Question: I am having issues thinking of a way around this geographic mapping problem in ggplot2. The issue is that ggplot is not filling in data for some states and leaving them blank. This makes sense, as those states don't have any value based on my fill.

I know I could possibly add rows for those states and just fill them with 0s, but those states with no value should change over time. I am trying to build this to be automated, as in whoever does this month to month literally has to save the file and hit run, so I want this to update on its own.
In a perfect world, states with no values would be labeled differently on the axis as "no penetration".
GGplot code:
'''
map<- ggplot(penetration_levels,aes(long,lat,group=region,fill=Penetration),)+geom_polygon()+coord _equal()+scale_fill_gradient2(low="red",mid="white",high="green",midpoint=.25)
map
map<-map+geom_point(
data=mydata, aes(x=long, y=lat,group=1,fill=0, size=Annualized.Opportunity),
color="gray6") +
scale_size(name="Total Annual Opportunity-Millions",range=c(2,4))
map<-map+theme(plot.title = element_text(size = 12,face="bold"))
map
'''
Head of my data and penetration
'''
head(mydata)
Sold.To.Customer City State Annualized.Opportunity location lat long
21 <PHONE> NEW YORK NY 12.142579 NEW YORK,NY 40.71435 -74.00597
262 <PHONE> FORT LAUDERDALE FL 12.087310 FORT LAUDERDALE,FL 26.12244 -80.13732
349 <PHONE> ALLEN PARK MI 10.910575 ALLEN PARK,MI 42.25754 -83.21104
19 <PHONE> ALTON IL 10.040067 ALTON,IL 38.89060 -90.18428
477 <PHONE> BAY CITY TX 10.030829 BAY CITY,TX 28.98276 -95.96940
230 <PHONE> BETHPAGE NY 9.320271 BETHPAGE,NY 40.74427 -73.48207
'''
'''
head(penetration_levels)
State region long lat group order subregion state To From Total Penetration
17 AL alabama -87.46201 30.38968 1 1 <NA> AL <PHONE> <PHONE> 23332307 0.462661
18 AL alabama -87.48493 30.37249 1 2 <NA> AL <PHONE> <PHONE> 23332307 0.462661
22 AL alabama -87.52503 30.37249 1 3 <NA> AL <PHONE> <PHONE> 23332307 0.462661
36 AL alabama -87.53076 30.33239 1 4 <NA> AL <PHONE> <PHONE> 23332307 0.462661
37 AL alabama -87.57087 30.32665 1 5 <NA> AL <PHONE> <PHONE> 23332307 0.462661
65 AL alabama -87.58806 30.32665 1 6 <NA> AL <PHONE> <PHONE> 23332307 0.462661
'''
merge:
'''
#geocode
geocode<-geocode(mydata$location)
mydata$lat<-geocode$lat
mydata$long<-geocode$lon
#create us map and graph
states<-map_data("state")
#merge states
states<-merge(states,statelookup,by="region")
penetration_levels<-merge(states,penetration_levels,by="State")
penetration_levels<- penetration_levels[order(penetration_levels$order), ]
'''
Then it goes directly into map plot
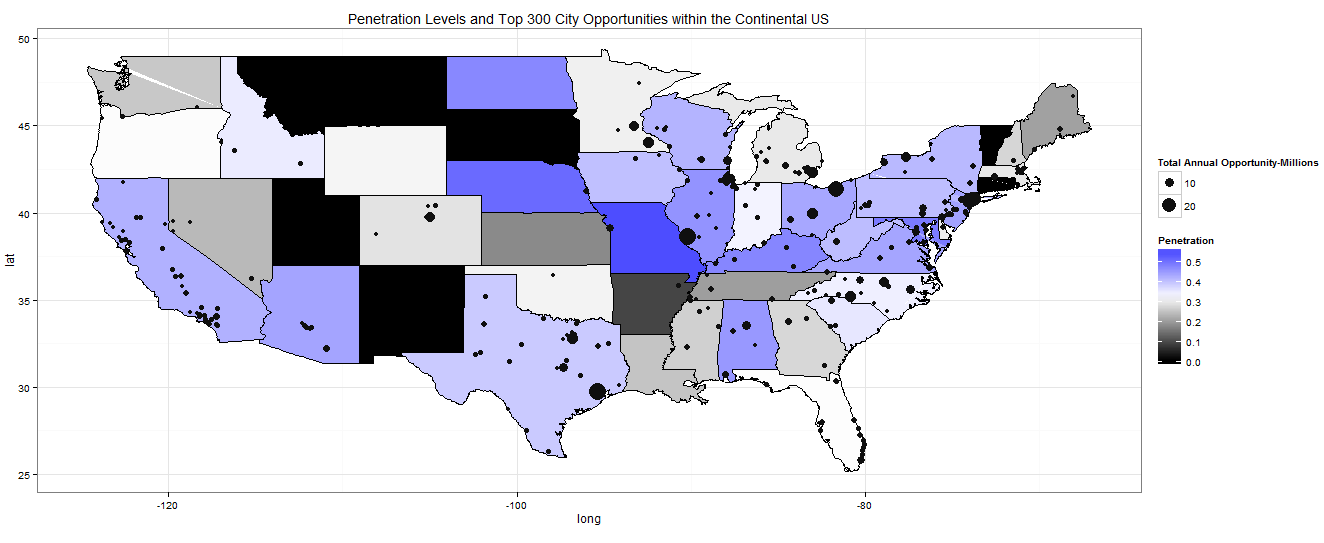
Answer: So this turns out to be a common problem. Generally choropleth maps require some sort of merge of the map data with the dataset containing the information used to set the polygon fill colors. In OP's case this is done as follows:
'''
states <- map_data("state")
states <- merge(states,statelookup,by="region")
penetration_levels <- merge(states,penetration_levels,by="State")
'''
The problem is that, if 'penetration_levels' has any missing 'States', these rows will be from the merge (in database terminology, this is an ). So in rendering the map, those polygons will be missing. The solution is to use:
'''
penetration_levels <- merge(states,penetration_levels,by="State",all.x=T)
'''
This returns all rows of the first argument (the "x" argument), merged with any data from matching states in the second argument (a ). Missing values are set to 'NA'.
The fill color of polygons (states) with 'NA' values is set by default to 'grey50', but can be changed by adding the following call to the plot definition:
'''
scale_fill_gradient(na.value="red")
'''